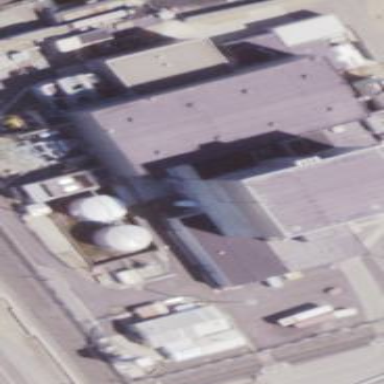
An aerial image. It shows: Nuclear power generator.